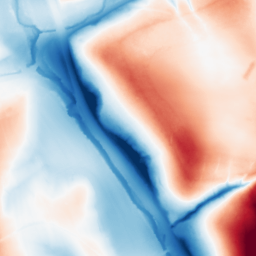
Category: classical
Decomposition family: gaussian_anisotropic
Decomposition parameters: sigma_x: 50
sigma_y: 10
Upsampling method: cubic_mitchell
Upsampling parameters: scale: 2
Upsampling scale: 2